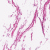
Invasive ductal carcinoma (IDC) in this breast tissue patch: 0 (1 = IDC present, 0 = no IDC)